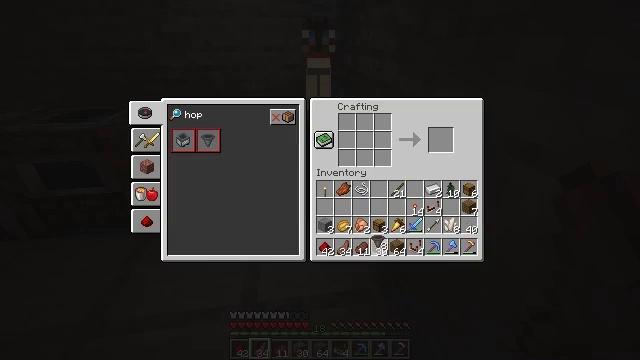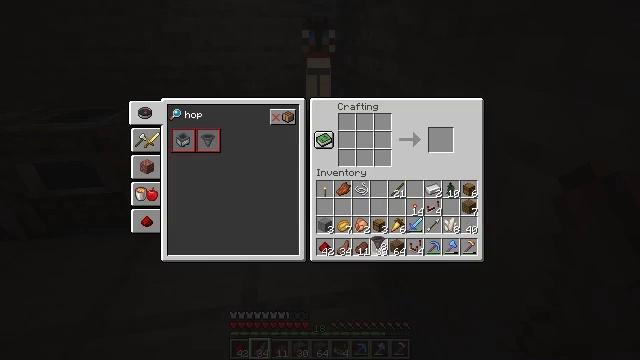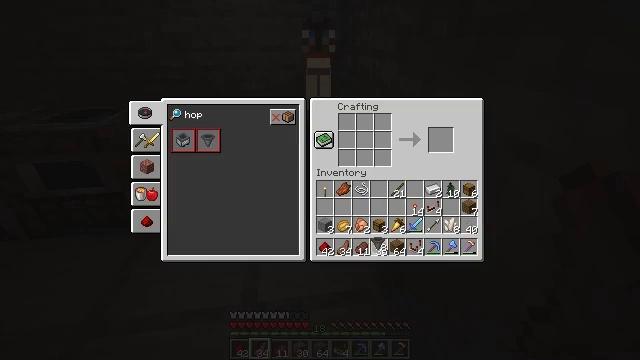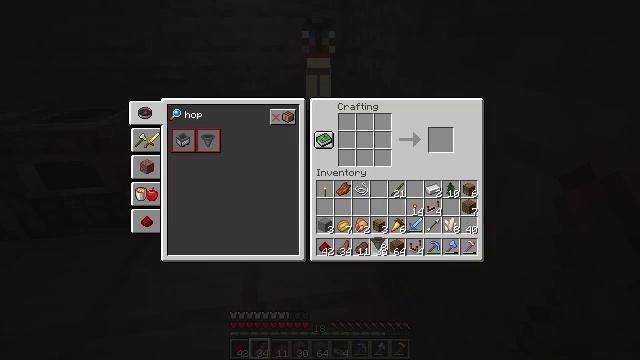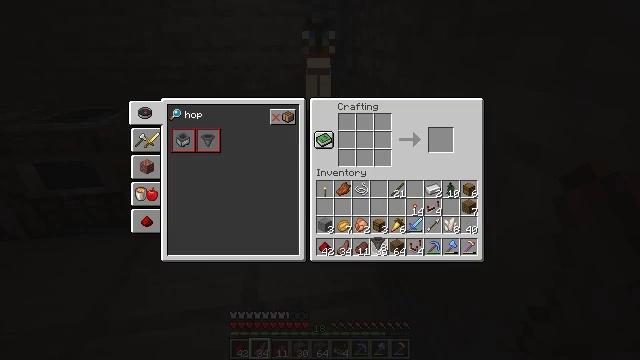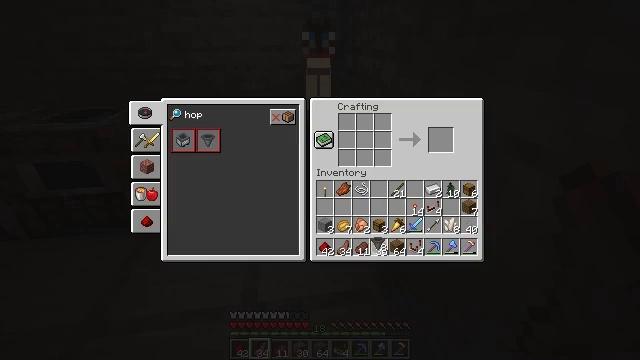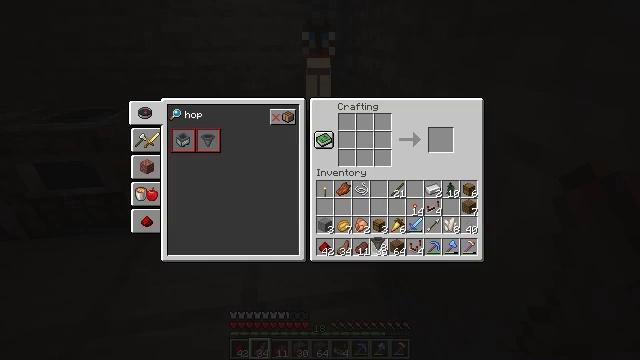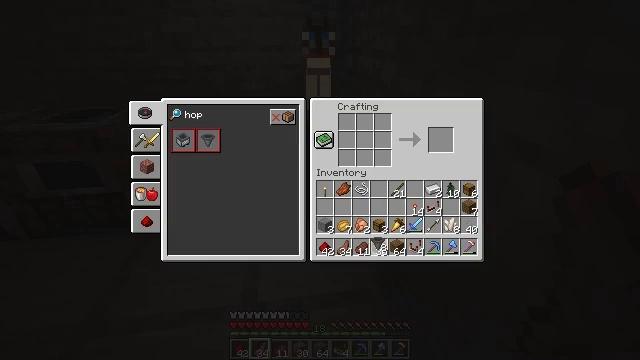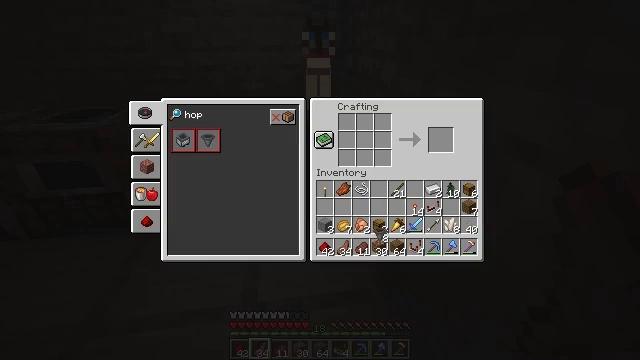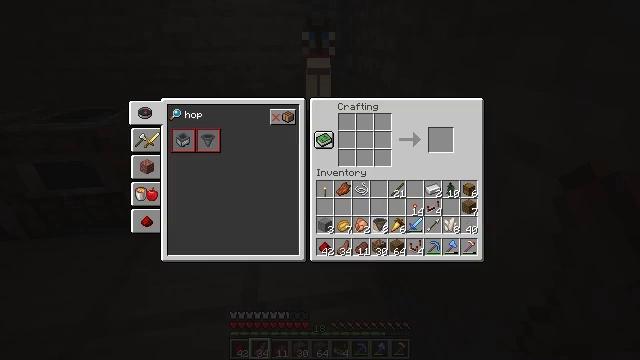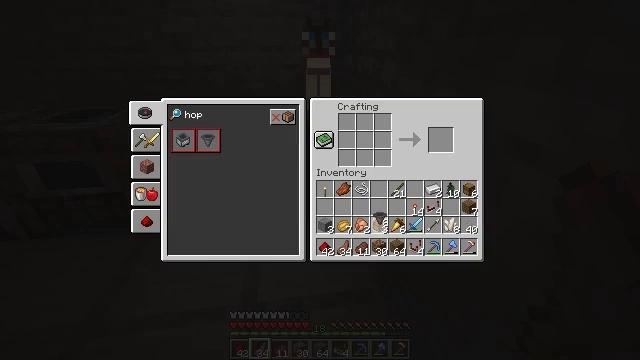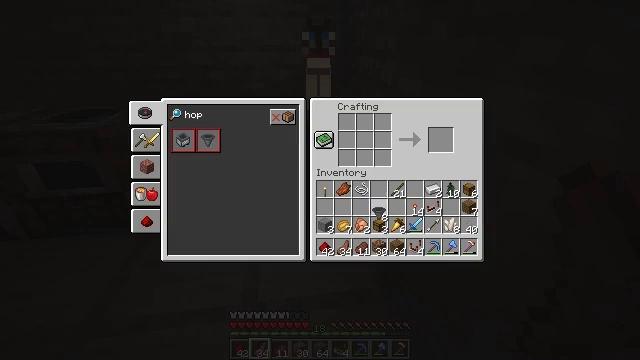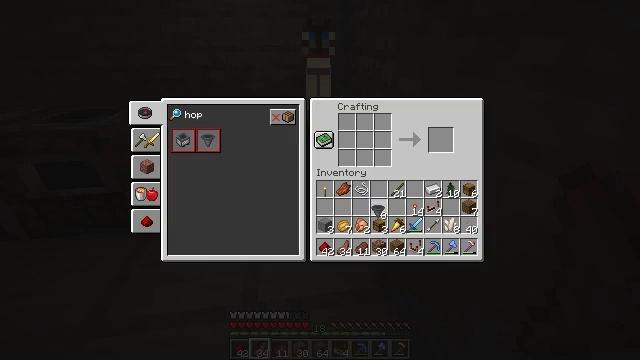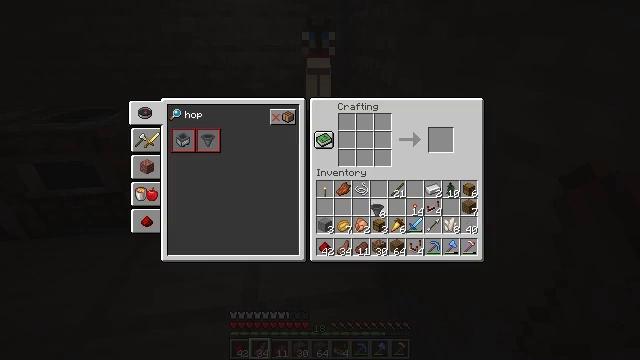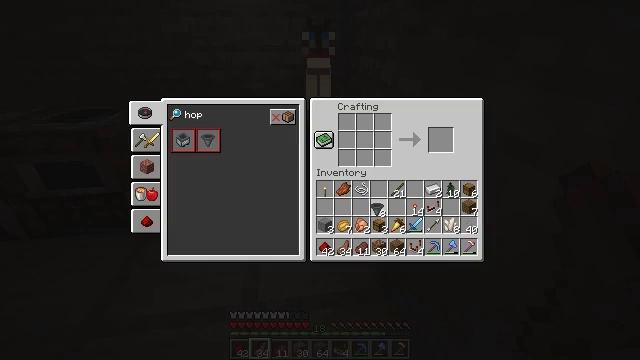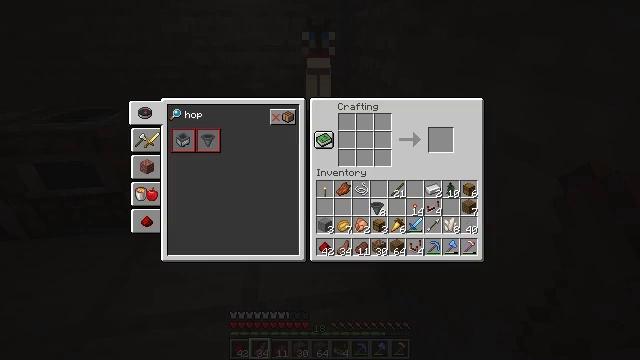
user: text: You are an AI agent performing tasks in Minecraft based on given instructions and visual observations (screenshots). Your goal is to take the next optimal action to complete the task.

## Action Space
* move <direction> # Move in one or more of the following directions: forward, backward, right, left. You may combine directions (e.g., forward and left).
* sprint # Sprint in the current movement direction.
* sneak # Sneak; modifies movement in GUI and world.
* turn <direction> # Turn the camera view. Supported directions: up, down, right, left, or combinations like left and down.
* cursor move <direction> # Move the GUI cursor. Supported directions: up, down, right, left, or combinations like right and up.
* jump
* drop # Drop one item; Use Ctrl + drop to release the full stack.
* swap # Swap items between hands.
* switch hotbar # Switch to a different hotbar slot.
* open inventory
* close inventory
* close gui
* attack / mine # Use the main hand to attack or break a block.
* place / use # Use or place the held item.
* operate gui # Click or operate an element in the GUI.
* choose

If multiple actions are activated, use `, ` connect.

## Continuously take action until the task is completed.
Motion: motion action
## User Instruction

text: Open a crafting table to craft spruce stairs.
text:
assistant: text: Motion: no_op
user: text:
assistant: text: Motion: no_op
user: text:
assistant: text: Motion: no_op
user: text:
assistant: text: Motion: no_op
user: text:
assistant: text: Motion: attack / mine
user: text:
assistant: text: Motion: attack / mine
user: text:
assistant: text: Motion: attack / mine
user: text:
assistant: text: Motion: turn up
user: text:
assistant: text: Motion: turn up
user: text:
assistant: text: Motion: no_op
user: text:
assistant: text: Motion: no_op
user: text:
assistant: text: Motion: no_op
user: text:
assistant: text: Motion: no_op
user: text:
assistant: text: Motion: no_op
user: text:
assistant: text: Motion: no_op
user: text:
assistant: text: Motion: no_op
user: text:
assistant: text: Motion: no_op
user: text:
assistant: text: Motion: no_op
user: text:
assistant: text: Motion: no_op
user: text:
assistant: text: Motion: no_op
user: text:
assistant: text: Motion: no_op
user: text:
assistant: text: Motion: no_op
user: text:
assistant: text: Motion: no_op
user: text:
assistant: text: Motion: no_op
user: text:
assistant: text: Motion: no_op
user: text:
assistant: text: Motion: no_op
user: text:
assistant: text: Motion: no_op
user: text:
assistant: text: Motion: no_op
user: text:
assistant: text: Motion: no_op
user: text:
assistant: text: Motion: no_op